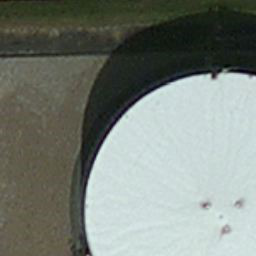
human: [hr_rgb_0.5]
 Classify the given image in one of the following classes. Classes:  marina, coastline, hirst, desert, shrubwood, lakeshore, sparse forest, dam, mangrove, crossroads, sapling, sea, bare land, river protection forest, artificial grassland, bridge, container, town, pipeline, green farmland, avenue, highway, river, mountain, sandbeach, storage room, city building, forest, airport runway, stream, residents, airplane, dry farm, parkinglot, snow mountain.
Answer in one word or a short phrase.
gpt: storage room